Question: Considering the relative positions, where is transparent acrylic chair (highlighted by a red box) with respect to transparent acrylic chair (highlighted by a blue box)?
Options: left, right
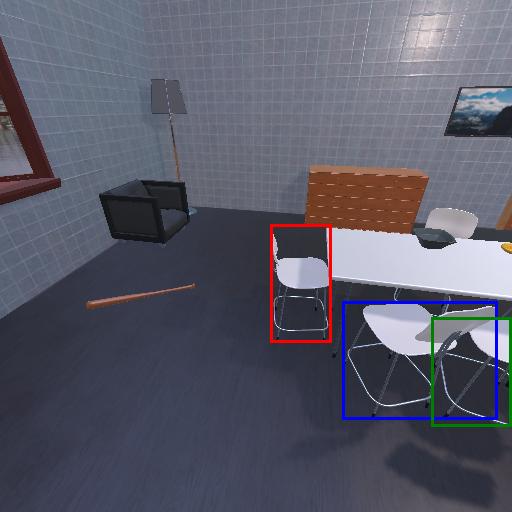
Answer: left